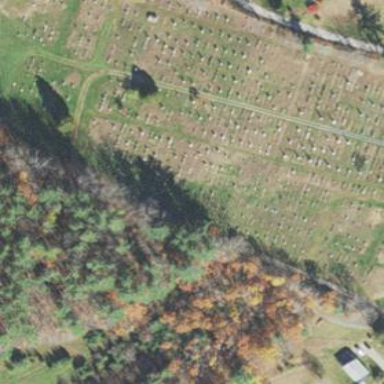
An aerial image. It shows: Cemetery.